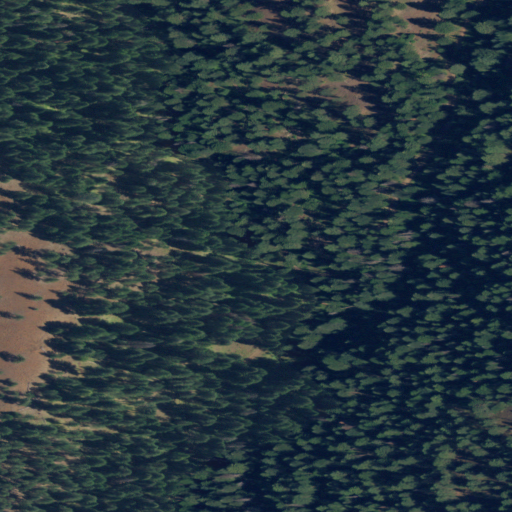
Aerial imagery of valley in Oregon named Sanger Gulch containing evergreen forest and shrub